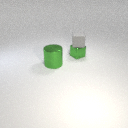
large green metal cylinder to the left of small green metal cube